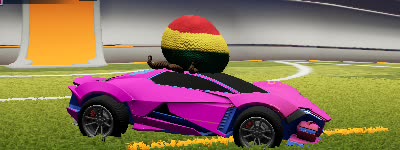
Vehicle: werewolf